Question: I want to display my menu items on ActionBar with android
I found some samples but It was not what I wanted
Menu should be similar picture below(Overflow Icon or text)

My menu.xml is :
'''
<menu xmlns:android="http://schemas.android.com/apk/res/android" >
<item
android:id="@+id/action_refresh"
android:orderInCategory="100"
android:showAsAction="always"
android:icon="@drawable/icon"
android:visible="true"
android:title="Refresh"/>
<item
android:id="@+id/action_settings"
android:title="Settings">
<item
android:id="@+id/mapMenu"
android:title="map menu" />
<item
android:id="@+id/favMenu"
android:title="favorite" />
<item
android:id="@+id/listMenu"
android:title="List Menu" />
</item>
'''
and my android code :
'''
@Override
public boolean onCreateOptionsMenu(Menu menu) {
MenuInflater inflater = getMenuInflater();
inflater.inflate(R.menu.menu, menu);
return true;
}
@Override
public boolean onOptionsItemSelected(MenuItem item) {
Toast.makeText(getApplicationContext(), item.getTitle() + " selected", Toast.LENGTH_SHORT).show();
switch (item.getItemId()) {
case R.id.mapMenu:
// do something
break;
case R.id.favMenu:
// do something
break;
case R.id.listMenu:
// do something
break;
}
return true;
}
'''
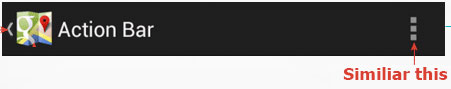
Answer: In some Android versions or on some devices, I think, the overflow icon would not be displayed, and you would have to press the menu button on the phone.
With what you have at the moment, the overflow icon would be displayed on some devices and not on some others.
# Using the support library
If you really want to have an overflow icon, you could use the appcompat support library for Android 5.0.
To do that, add this into your 'build.gradle' file, under 'dependencies':
'''
compile 'com.android.support:appcompat-v7:21.0.3'
'''
Also, you need to extend 'ActionBarActivity' in your activity instead of 'Activity'.
And in 'styles.xml', make sure your parent theme has the prefix 'Theme.AppCompat'.
You can read more about that <URL>.